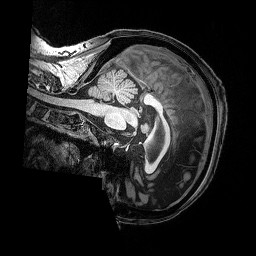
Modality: T1w
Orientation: sagittal
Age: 70
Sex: female
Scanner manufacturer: siemens
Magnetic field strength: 3 T
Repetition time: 2.5 s
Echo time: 0.00369 s